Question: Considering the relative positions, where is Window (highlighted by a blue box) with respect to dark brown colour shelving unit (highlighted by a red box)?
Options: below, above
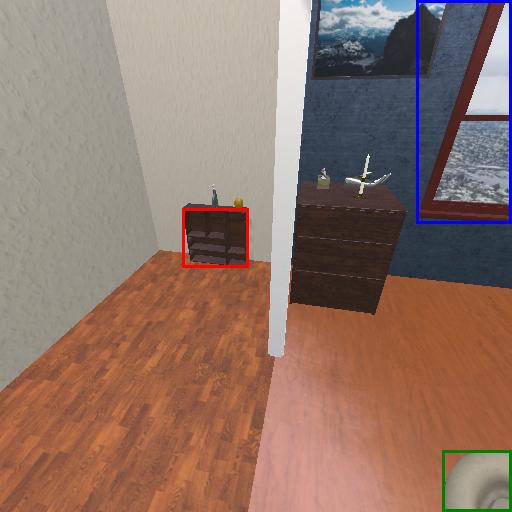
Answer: below